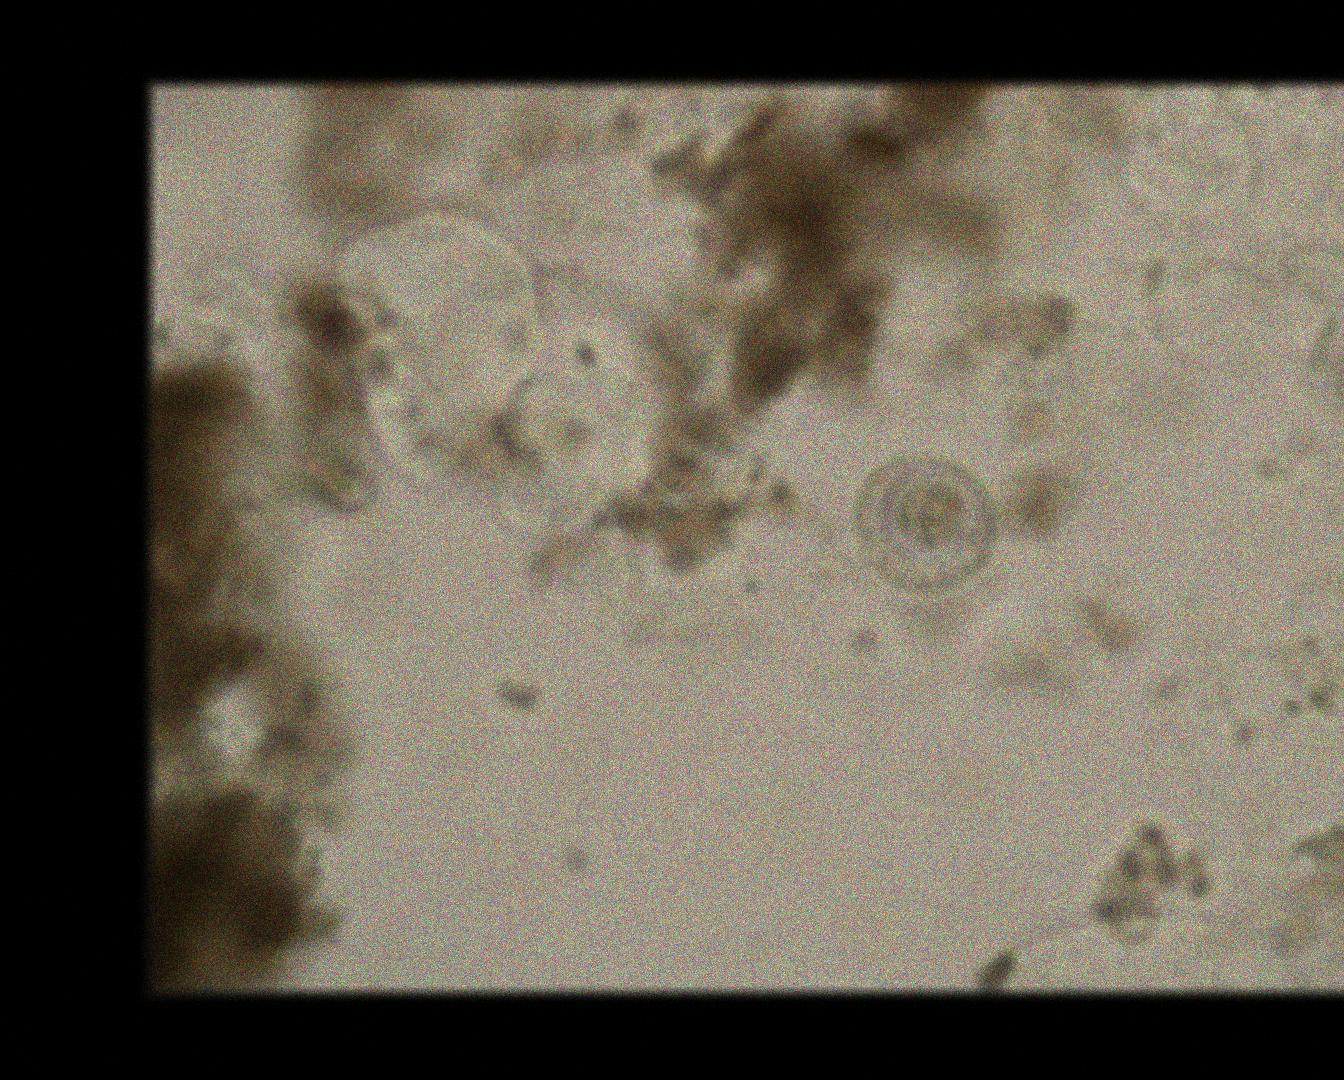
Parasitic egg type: Hymenolepis nana